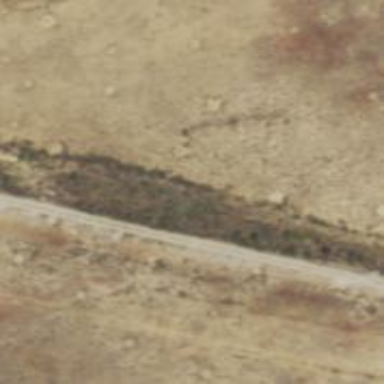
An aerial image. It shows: Track road.